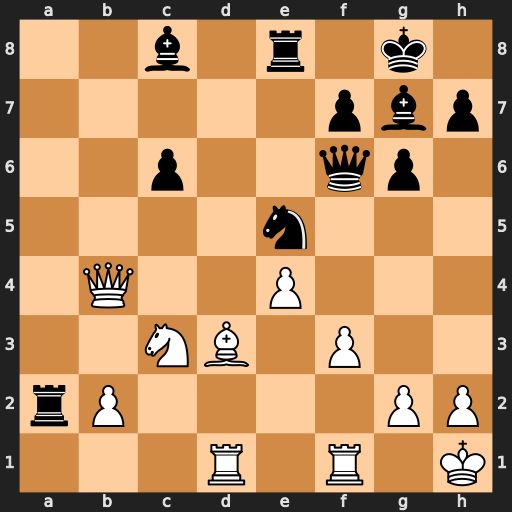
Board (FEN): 2b1r1k1/5pbp/2p2qp1/4n3/1Q2P3/2NB1P2/rP4PP/3R1R1K
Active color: w
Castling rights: -
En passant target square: -
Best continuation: Nxa2 Nxd3 Rxd3